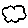
Label: cloud